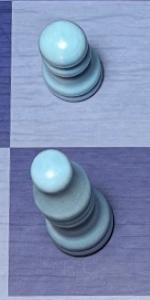
Label: Bishop_White